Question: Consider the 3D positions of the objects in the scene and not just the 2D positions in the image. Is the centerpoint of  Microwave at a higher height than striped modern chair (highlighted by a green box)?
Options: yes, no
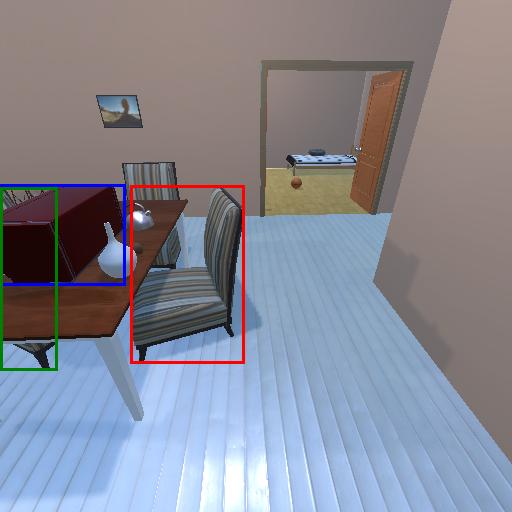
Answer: yes